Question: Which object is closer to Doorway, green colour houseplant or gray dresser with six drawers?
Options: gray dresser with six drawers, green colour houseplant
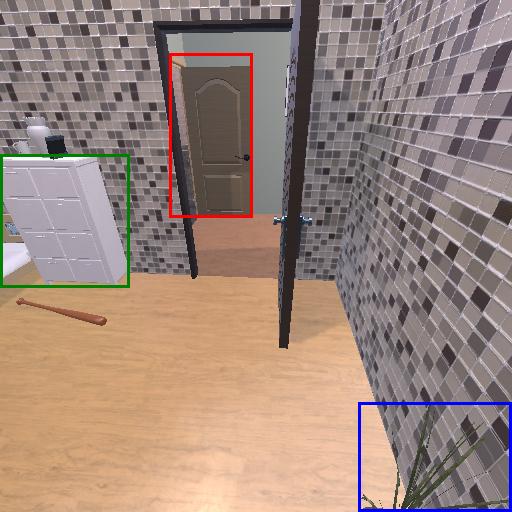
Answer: gray dresser with six drawers